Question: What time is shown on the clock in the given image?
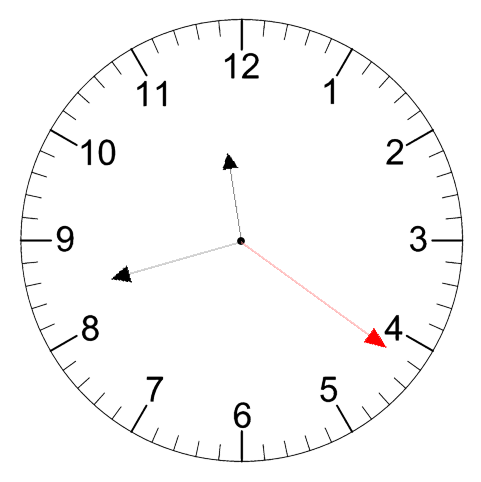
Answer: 11:42:21